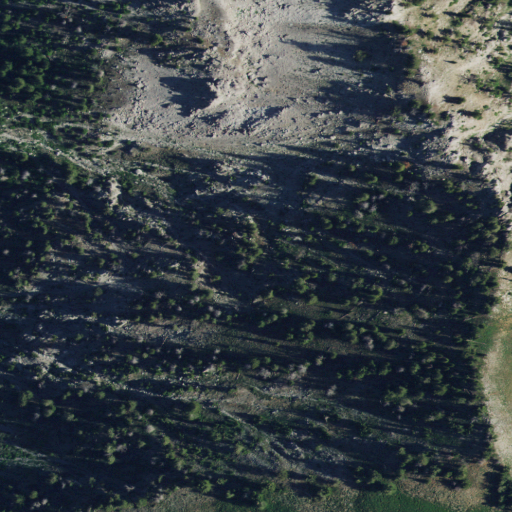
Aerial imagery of mountain in Idaho named Needle Peak containing evergreen forest and shrub